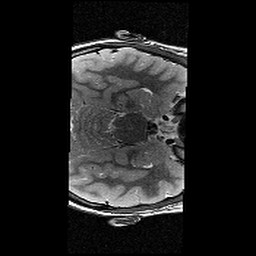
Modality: T2w
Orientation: axial
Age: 11
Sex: female
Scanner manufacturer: siemens
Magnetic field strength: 3 T
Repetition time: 9.23 s
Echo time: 0.067 s